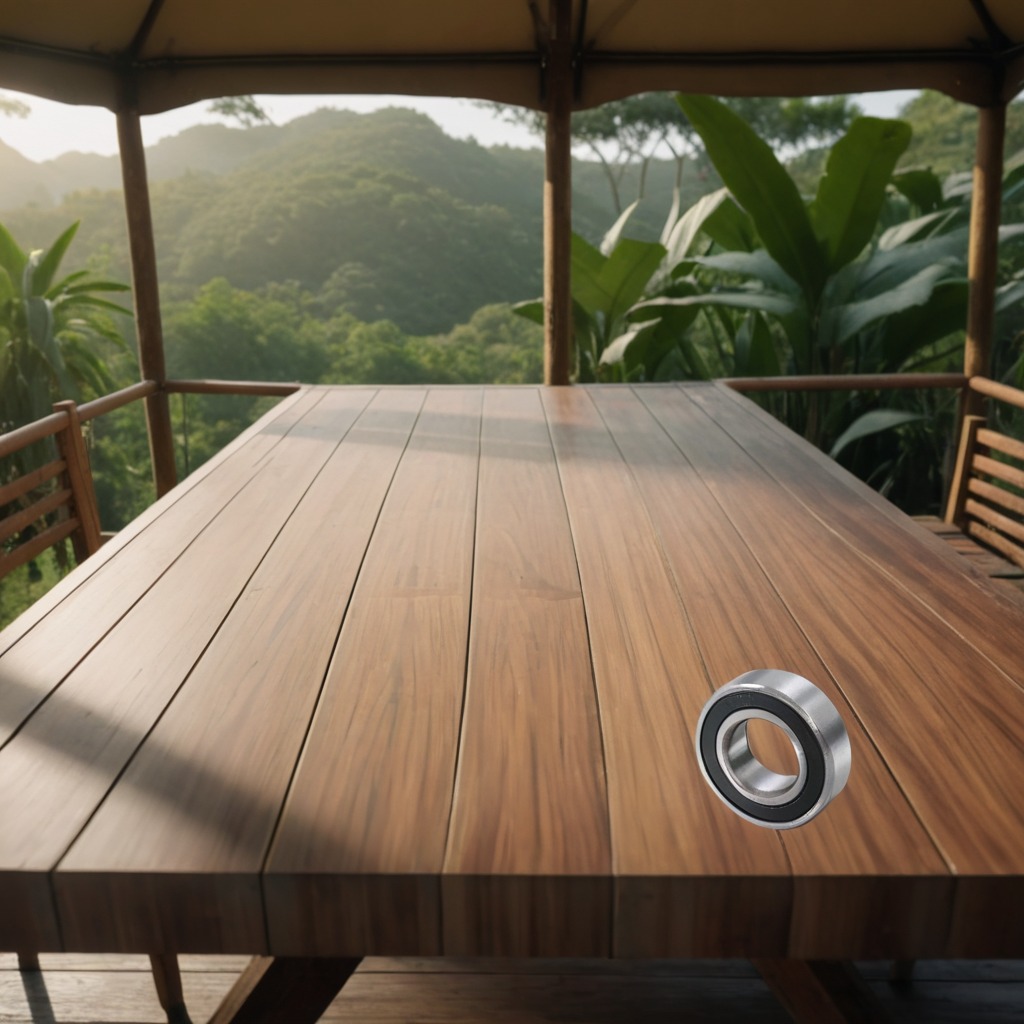
A metal ball bearing lies on a clean wooden table inside a jungle field workshop tent.